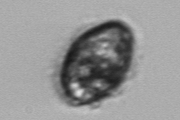
Label: Pleuronema